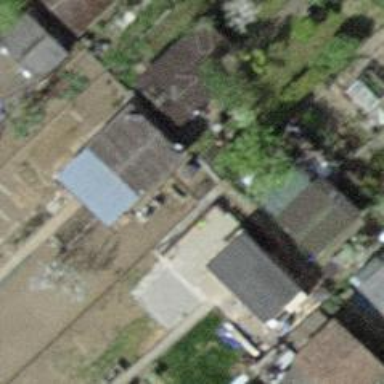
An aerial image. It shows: Allotment house.